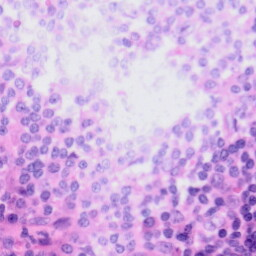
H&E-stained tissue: Tonsil